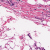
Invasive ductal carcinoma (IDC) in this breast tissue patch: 0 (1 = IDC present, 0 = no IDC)